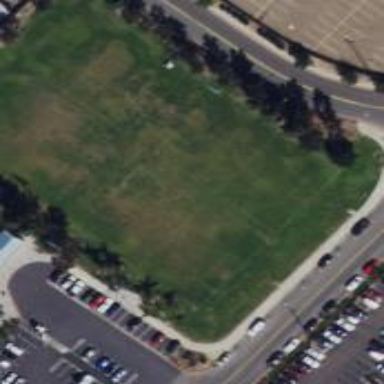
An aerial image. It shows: Soccer pitch designated for leisure and sports activities.